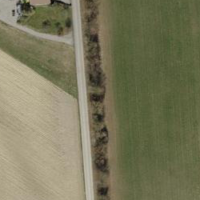
EUNIS habitat code: 52
Species observed at this site:
Epilobium parviflorum